Aerial crown-view tile of a tropical tree (Barro Colorado Island, Panama), acquired 20240611:
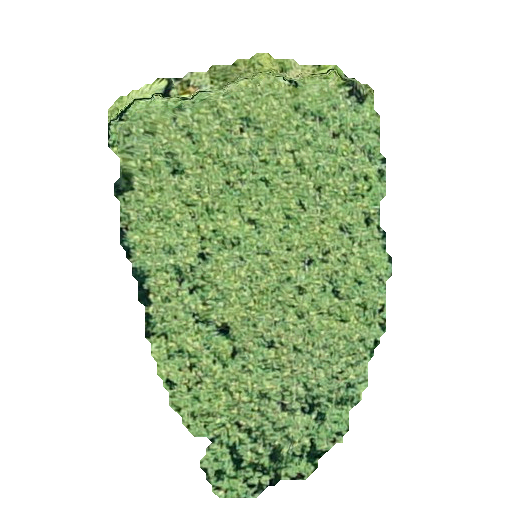
Species: Dipteryx oleifera
GBIF accepted scientific name: Dipteryx oleifera
Crown area: 146.262 m²